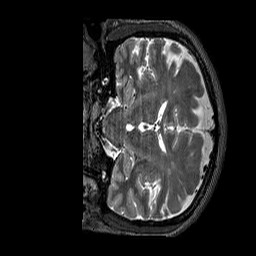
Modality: T2w
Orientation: coronal
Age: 39
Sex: female
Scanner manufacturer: siemens
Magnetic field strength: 3 T
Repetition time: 3.2 s
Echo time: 0.567 s